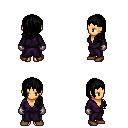
a pixel art fantasy rpg character, female body template, human, tanned skin, purple robe, gold greaves, black left-swept hairstyle, metal gloves, brown shoes, four views (front, back, left, right), 2x2 character sprite sheet, small pixel art, hard edges, no anti-aliasing